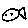
Label: fish